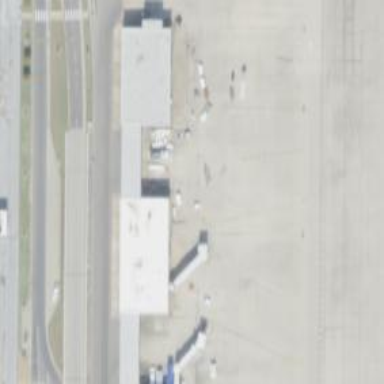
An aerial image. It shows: Airport gate.